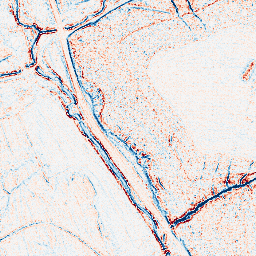
Category: edge_preserving
Decomposition family: bilateral
Decomposition parameters: d: 5
sigma_color: 150
sigma_space: 50
Upsampling method: sinc_blackman
Upsampling parameters: scale: 8
kernel_size: 16
Upsampling scale: 8